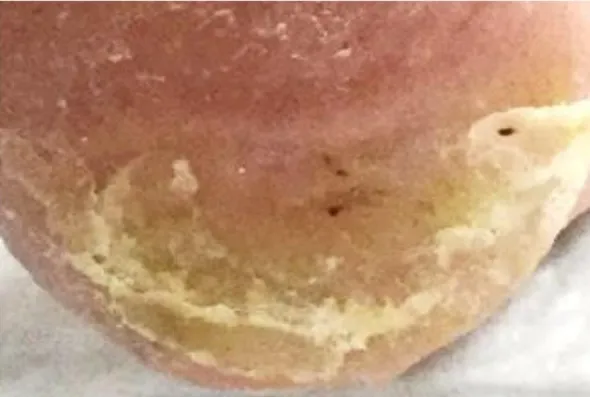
Healed DFU at plantar posterior right heel.
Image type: medical_photograph (skin_photograph)